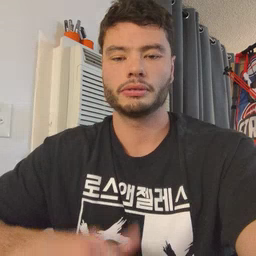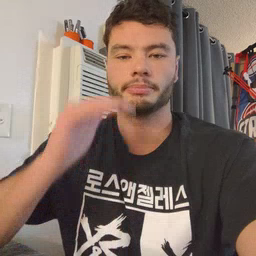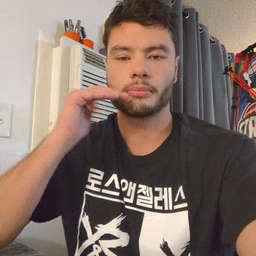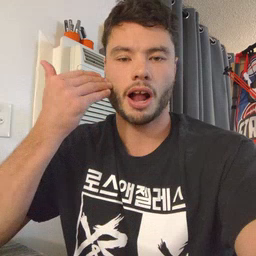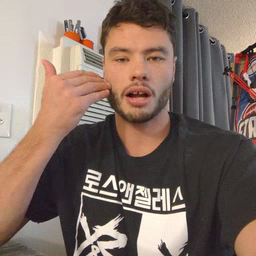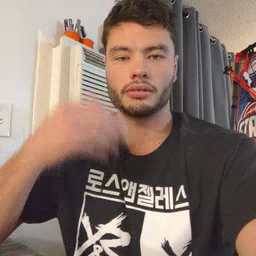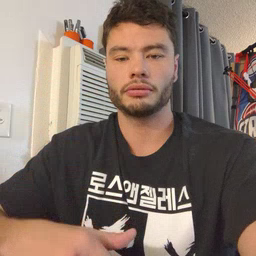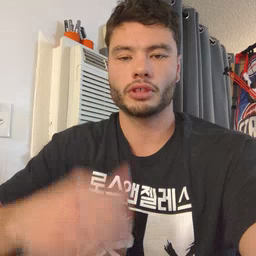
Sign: smile